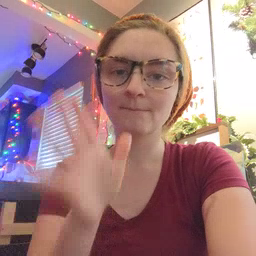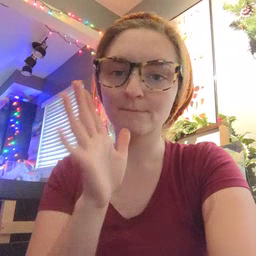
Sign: grandma